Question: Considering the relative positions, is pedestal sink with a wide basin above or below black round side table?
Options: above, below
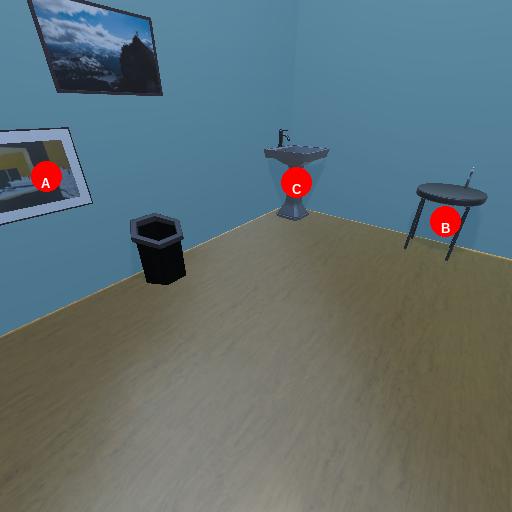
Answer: above